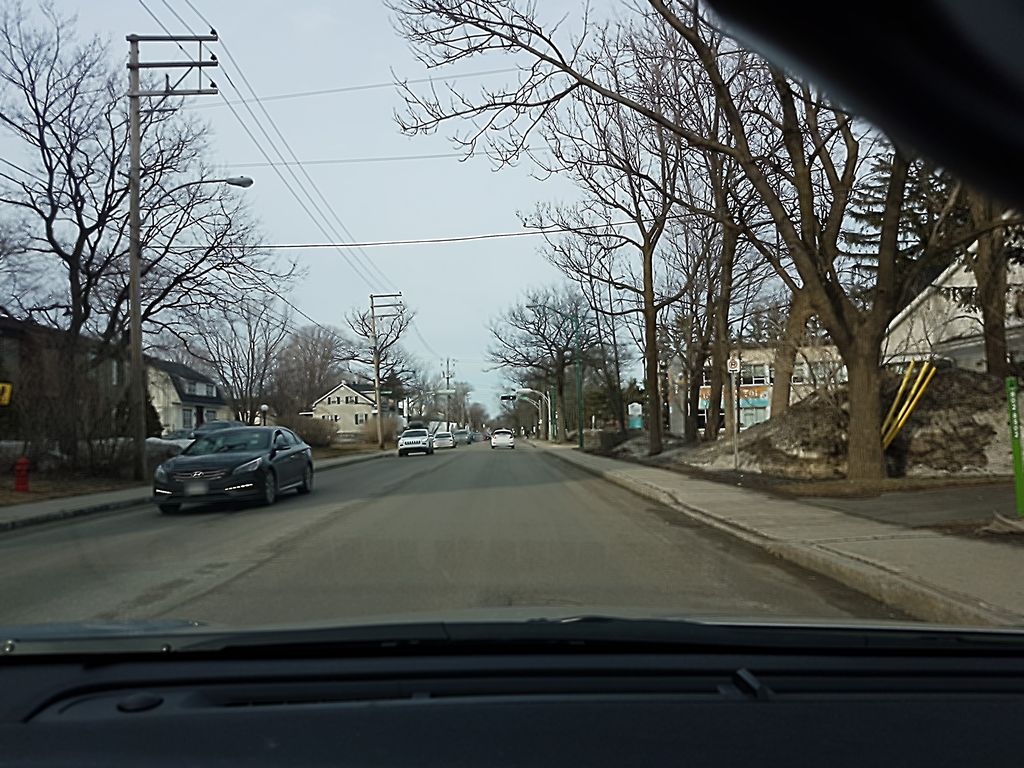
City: quebec_city